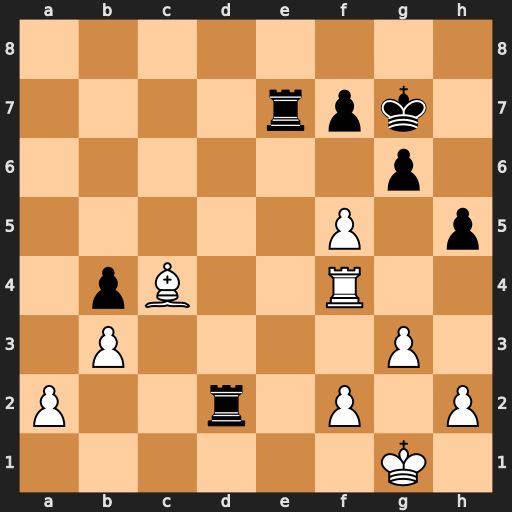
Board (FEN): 8/4rpk1/6p1/5P1p/1pB2R2/1P4P1/P2r1P1P/6K1
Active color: w
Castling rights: -
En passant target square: -
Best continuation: f6+ Kf8 fxe7+